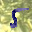
Label: 5